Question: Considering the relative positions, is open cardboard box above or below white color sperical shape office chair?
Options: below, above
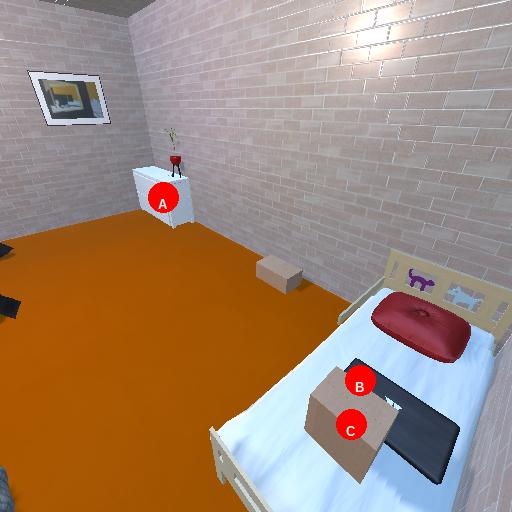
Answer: below